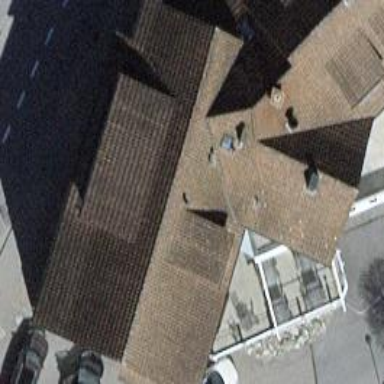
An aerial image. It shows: Restaurant.